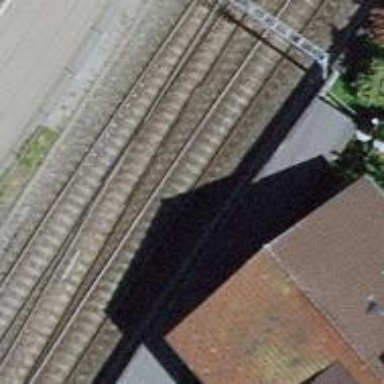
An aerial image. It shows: Single-track railway with electrified contact lines.